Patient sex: M
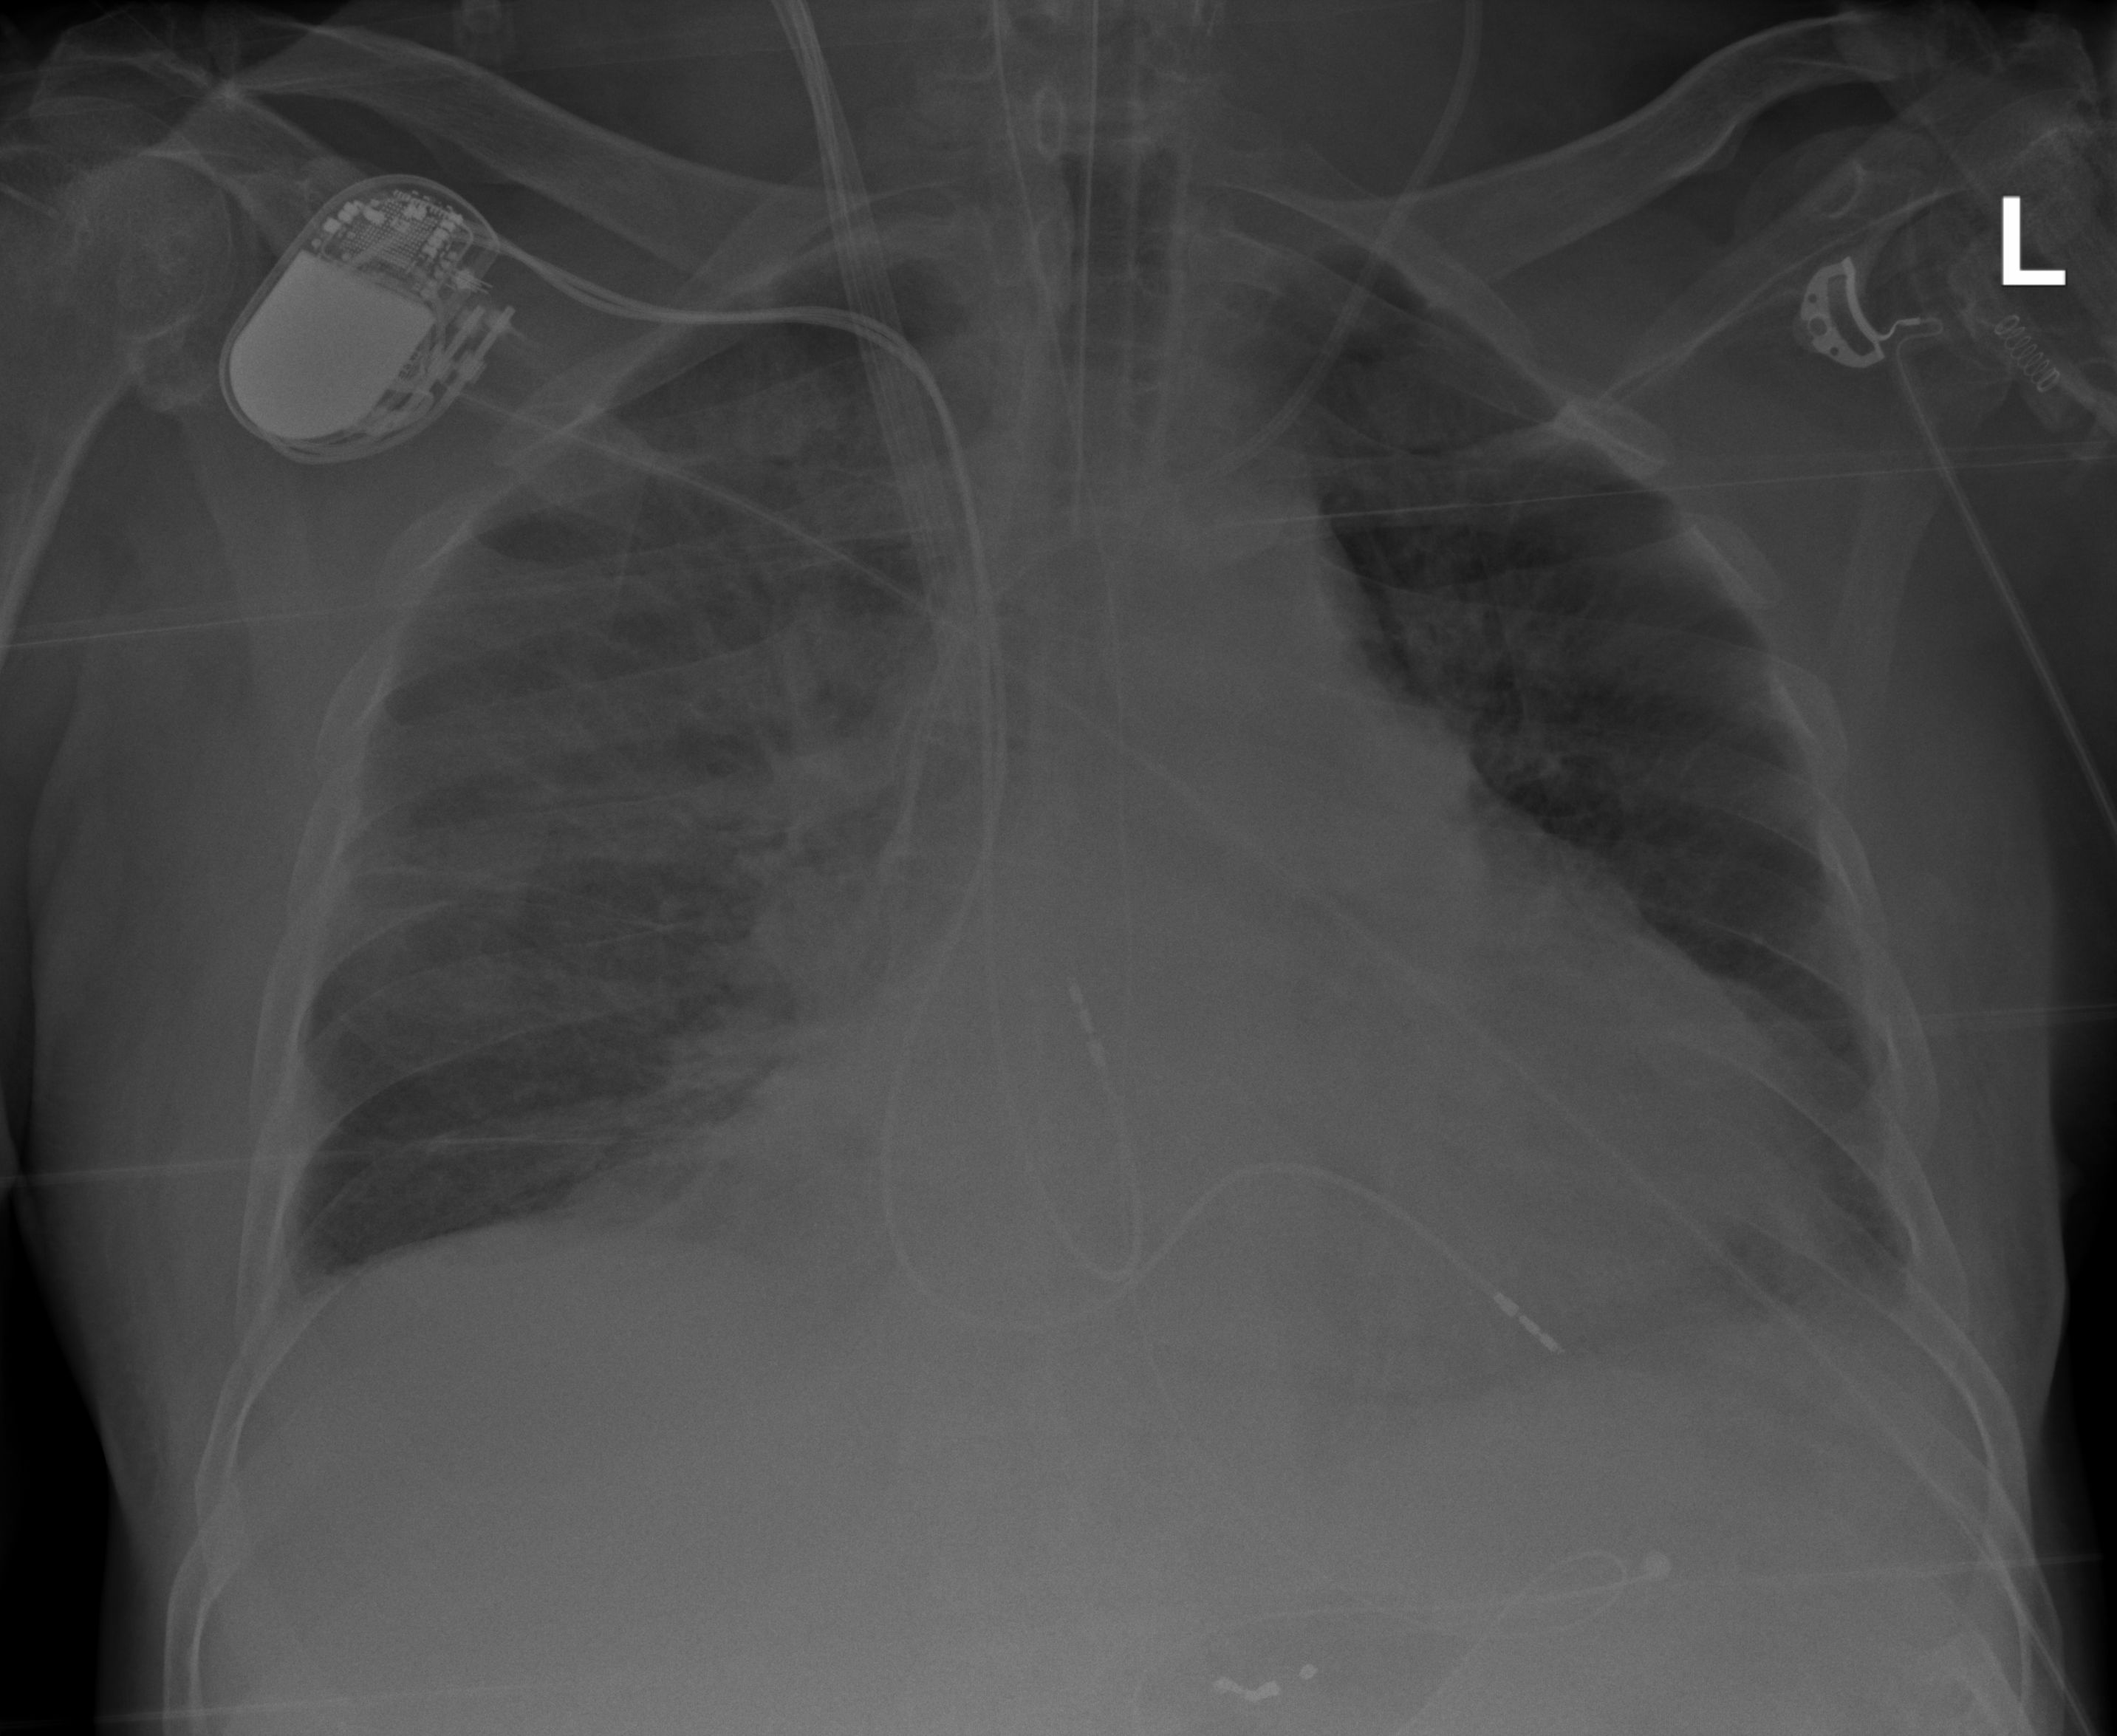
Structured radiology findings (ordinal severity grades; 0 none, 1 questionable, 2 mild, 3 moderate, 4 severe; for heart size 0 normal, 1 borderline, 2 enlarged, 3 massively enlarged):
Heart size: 2
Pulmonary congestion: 2
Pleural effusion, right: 2
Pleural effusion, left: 2
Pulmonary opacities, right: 3
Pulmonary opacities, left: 2
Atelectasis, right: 3
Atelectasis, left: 2